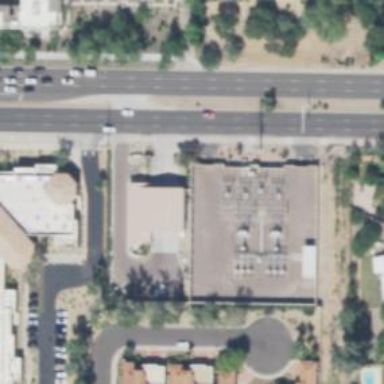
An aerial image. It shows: Outdoor power substation with surrounding wall. The substation operates at the distribution level.